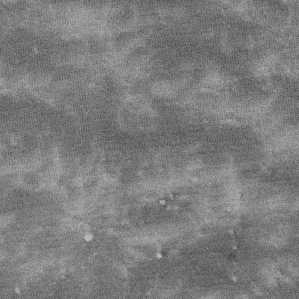
Label: frost